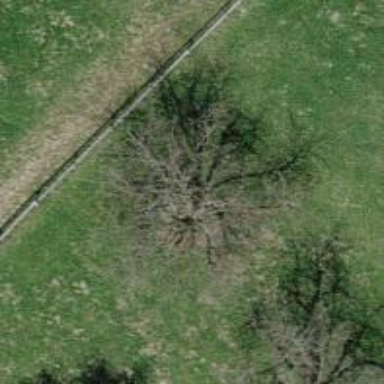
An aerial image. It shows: Agricultural area with deciduous broadleaved trees.